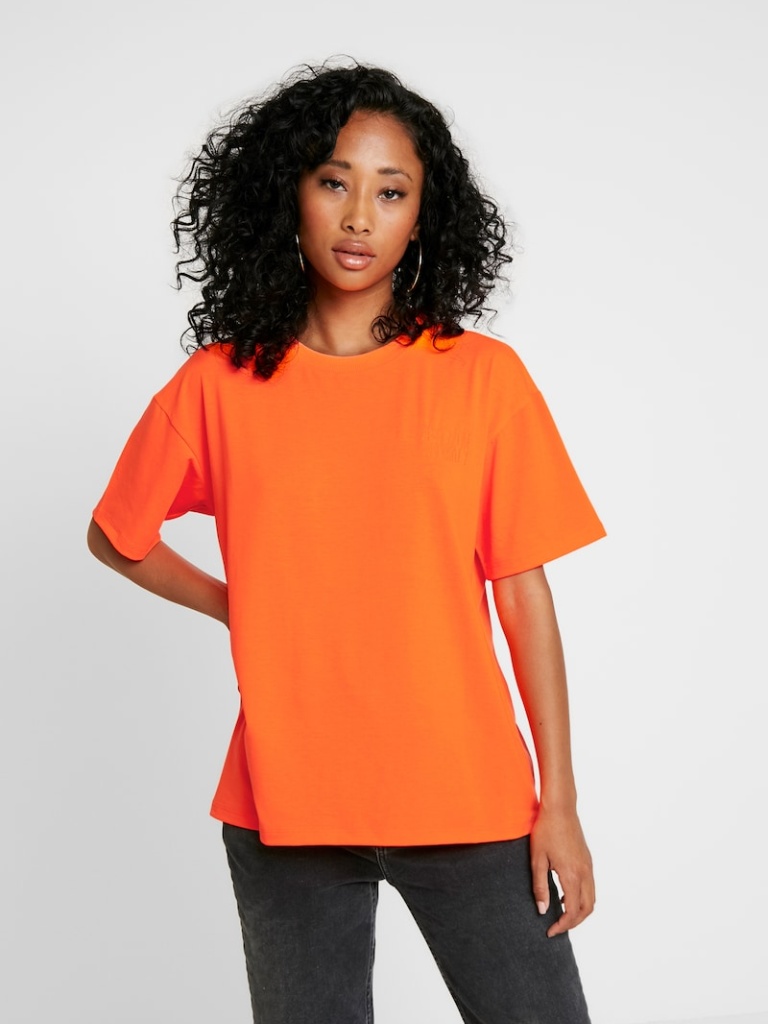
cotton relaxed short sleeve hip length Untucked crew t-shirt